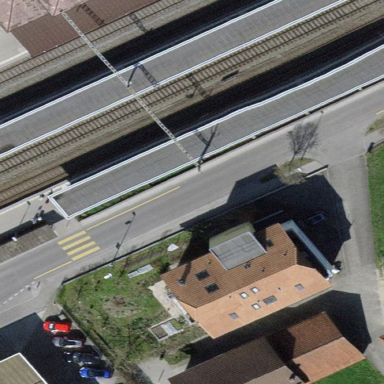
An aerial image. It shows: Shelter for public transport.